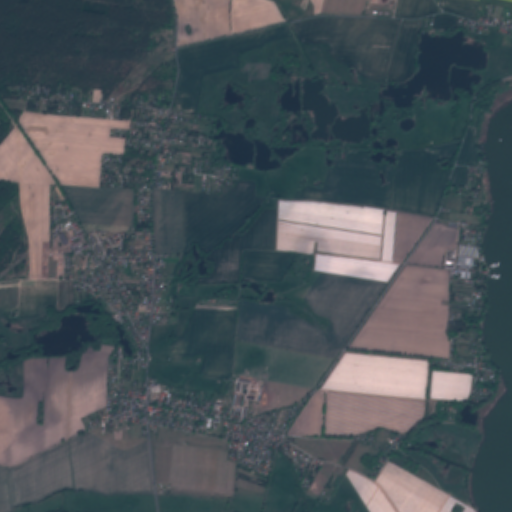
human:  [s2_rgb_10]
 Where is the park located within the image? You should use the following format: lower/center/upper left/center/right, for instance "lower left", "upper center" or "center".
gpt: The park is located in the lower center of the image.
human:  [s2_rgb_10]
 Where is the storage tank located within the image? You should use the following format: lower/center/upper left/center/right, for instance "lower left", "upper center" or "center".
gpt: The storage tank is located in the lower center of the image.
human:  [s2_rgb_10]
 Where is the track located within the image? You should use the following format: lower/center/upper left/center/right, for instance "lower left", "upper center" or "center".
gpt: There is no track in the image.